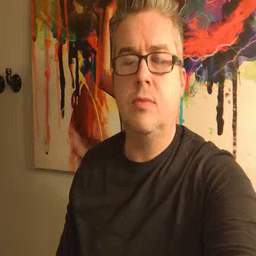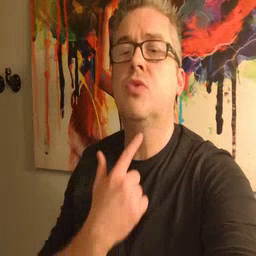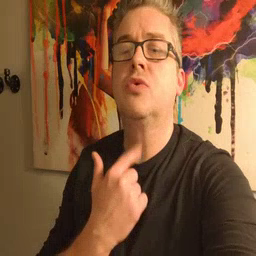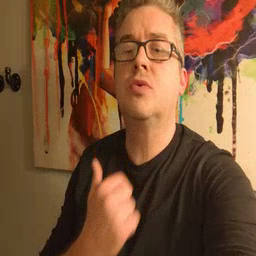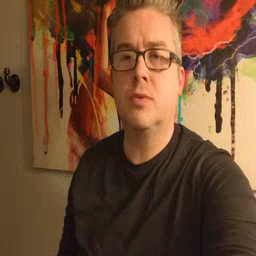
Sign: thirsty